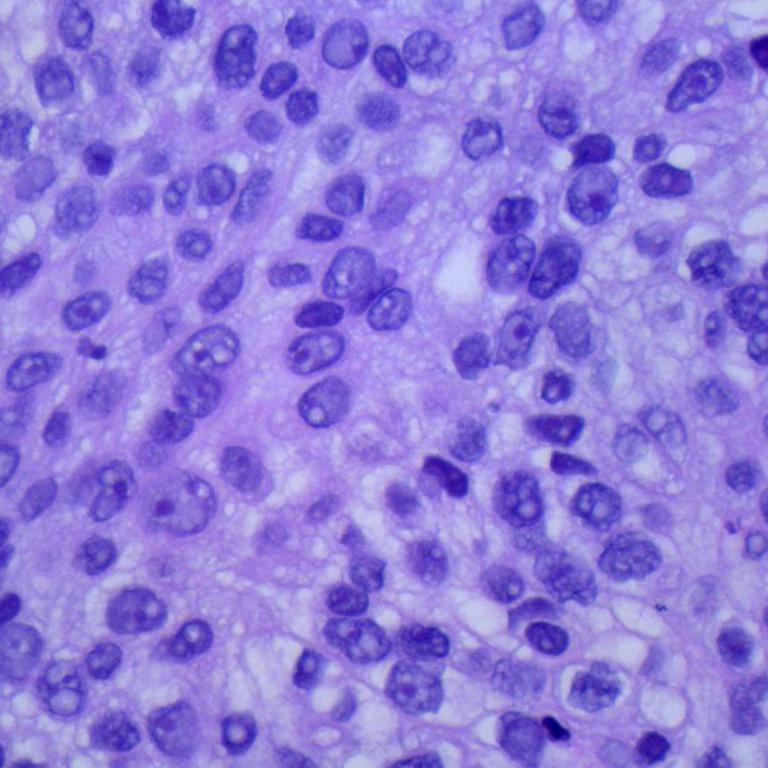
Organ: lung
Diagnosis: squamous carcinomas